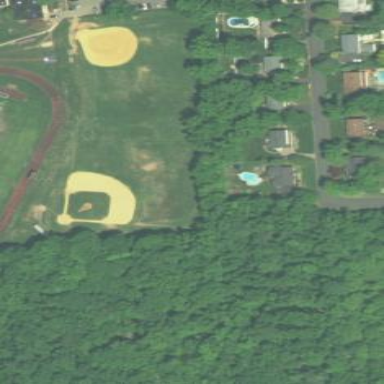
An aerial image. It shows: Baseball pitch for leisure land.